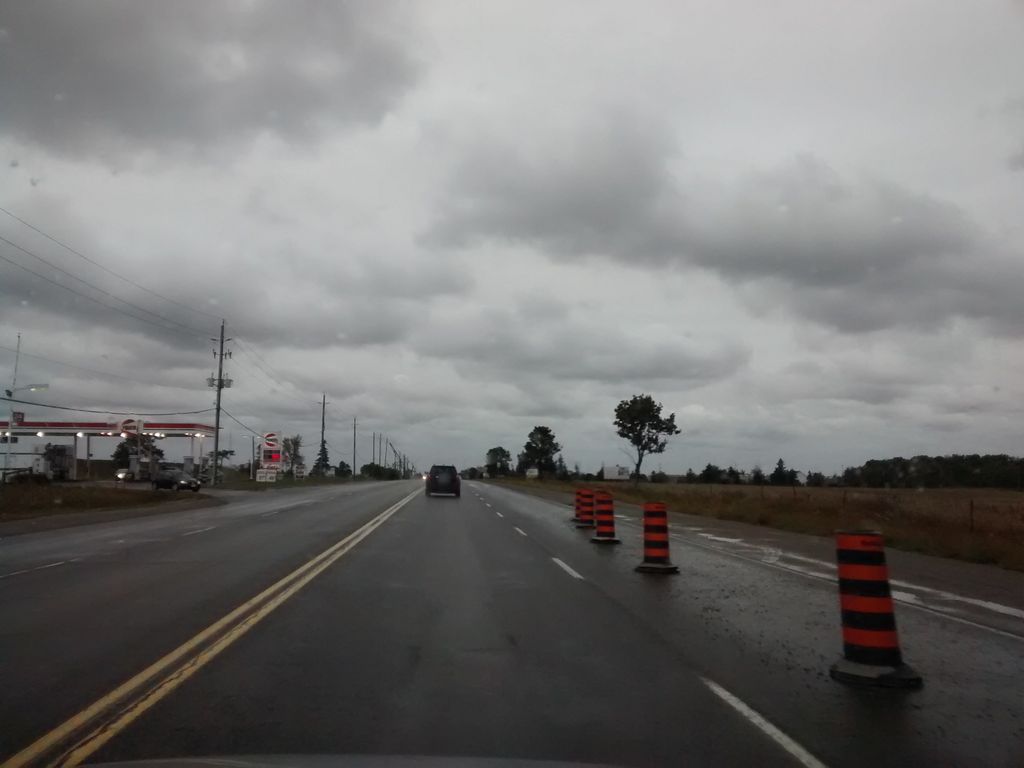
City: hamilton